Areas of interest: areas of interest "Media Organization"
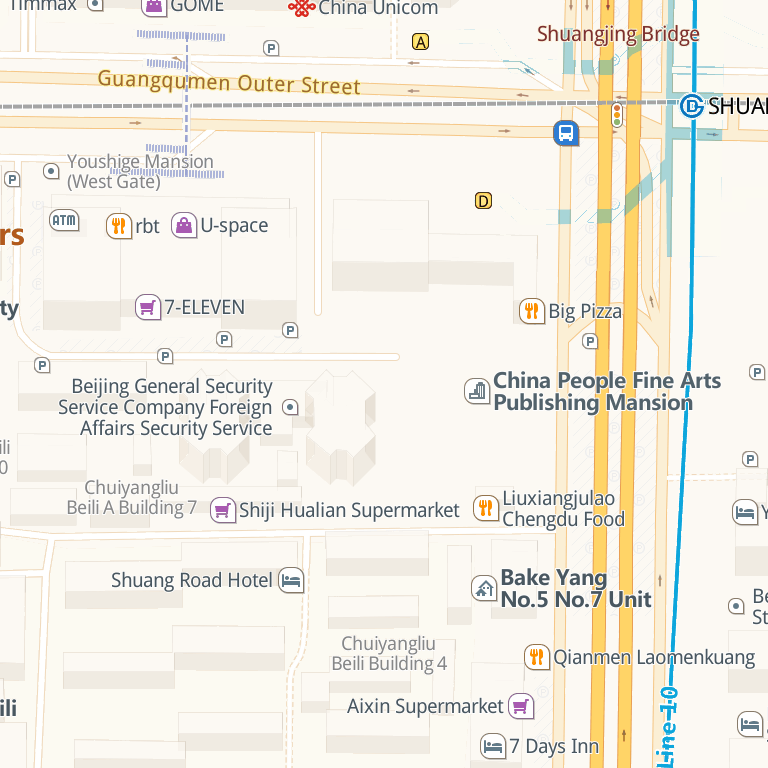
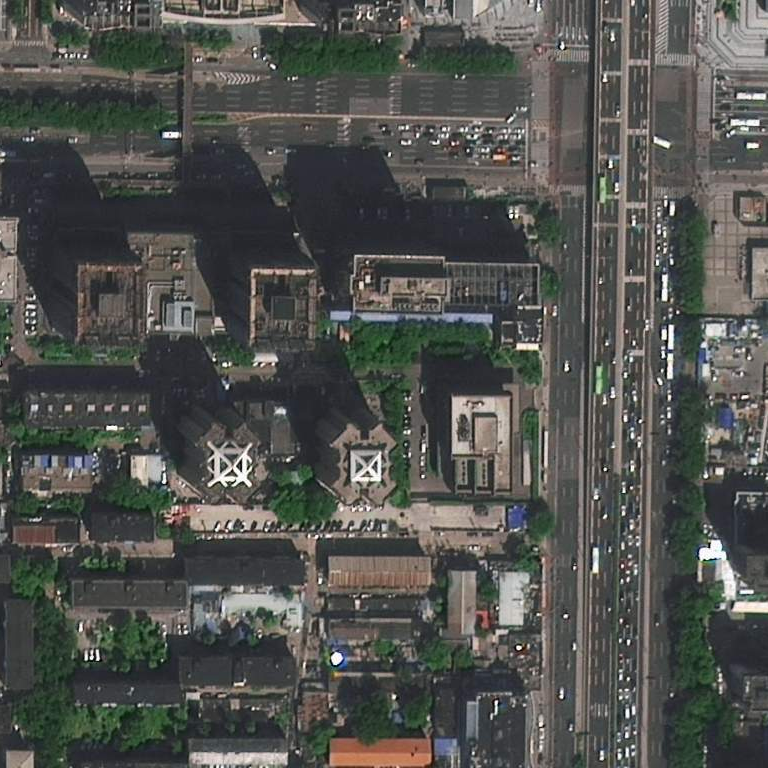